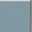
Piece: xx